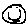
Label: smiley face